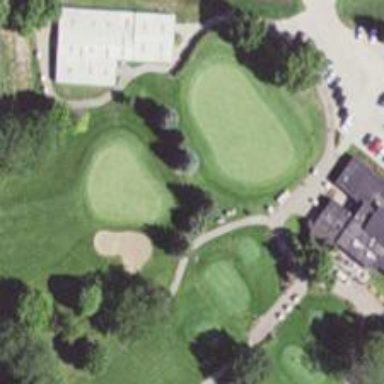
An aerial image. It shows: Path for both road and golf.